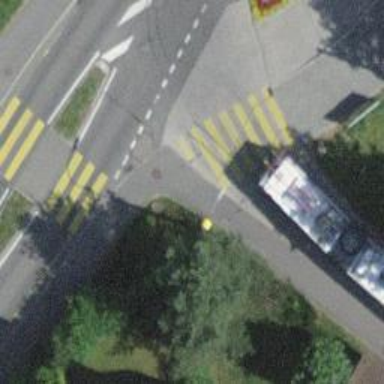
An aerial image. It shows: Kerb serving as barrier.